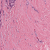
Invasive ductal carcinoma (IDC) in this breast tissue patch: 1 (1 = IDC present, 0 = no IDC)